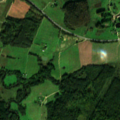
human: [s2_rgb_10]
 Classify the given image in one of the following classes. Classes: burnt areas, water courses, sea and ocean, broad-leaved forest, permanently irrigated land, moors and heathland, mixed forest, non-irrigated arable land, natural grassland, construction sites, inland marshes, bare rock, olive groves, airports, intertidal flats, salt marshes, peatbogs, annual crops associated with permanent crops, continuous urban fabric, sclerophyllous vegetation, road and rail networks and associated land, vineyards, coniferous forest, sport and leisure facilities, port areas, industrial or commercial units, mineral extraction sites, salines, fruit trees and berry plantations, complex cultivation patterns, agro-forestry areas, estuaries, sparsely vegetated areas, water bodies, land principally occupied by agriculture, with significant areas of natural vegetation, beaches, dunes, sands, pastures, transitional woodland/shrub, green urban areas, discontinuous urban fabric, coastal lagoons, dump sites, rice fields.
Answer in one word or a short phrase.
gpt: non-irrigated arable land, complex cultivation patterns, land principally occupied by agriculture, with significant areas of natural vegetation, broad-leaved forest, transitional woodland/shrub